Brain MRI, t1w sequence, axial 2D slice.
Patient: age 30, sex M, weight 95 kg, height 1.95 m
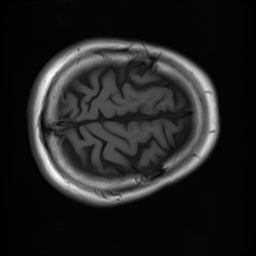